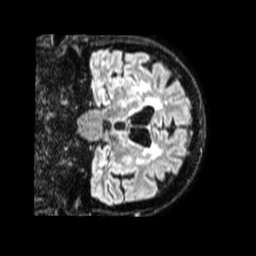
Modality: FLAIR
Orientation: coronal
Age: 77
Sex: female
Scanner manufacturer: philips
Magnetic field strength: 1.5 T
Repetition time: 4.8 s
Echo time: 0.3297 s